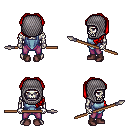
a pixel art fantasy rpg character, male body template, skeleton, blue vest, magenta pants, red princess hairstyle, chain hood, maroon shoes, spear, four views (front, back, left, right), 2x2 character sprite sheet, small pixel art, hard edges, no anti-aliasing